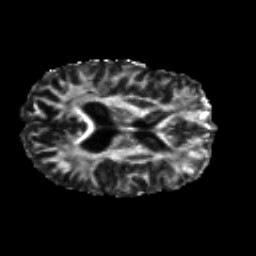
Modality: FA
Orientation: axial
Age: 25
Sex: female
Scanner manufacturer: siemens
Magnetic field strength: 3 T
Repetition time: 8.8 s
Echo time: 0.085 s